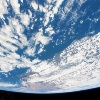
Label: cloud